Question: ## What I need to know
I need to know how can I change the height of any item (in this case it's a spinner).
## What is my program composed of
My program is composed of a Table having table rows (which are added pragmatically).
## What I want to achieve:
I want to make all items in every row of same height.
## What the Program does:
Every time you press the add button a TextView , Spinner , EditText are added inside a row which is also generated.
## Notes
P.S: If you know any other way (Not listed in "What I want to achieve") to achieve my goal just post it
## Image

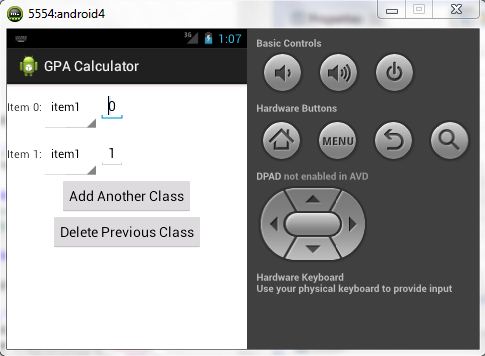
Answer: My guess is that you can either change your spinner's size so that it doesn't look huge compared to the other elements (see <URL>, for example align the bottom of your spinner with your EditText's